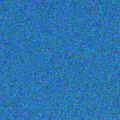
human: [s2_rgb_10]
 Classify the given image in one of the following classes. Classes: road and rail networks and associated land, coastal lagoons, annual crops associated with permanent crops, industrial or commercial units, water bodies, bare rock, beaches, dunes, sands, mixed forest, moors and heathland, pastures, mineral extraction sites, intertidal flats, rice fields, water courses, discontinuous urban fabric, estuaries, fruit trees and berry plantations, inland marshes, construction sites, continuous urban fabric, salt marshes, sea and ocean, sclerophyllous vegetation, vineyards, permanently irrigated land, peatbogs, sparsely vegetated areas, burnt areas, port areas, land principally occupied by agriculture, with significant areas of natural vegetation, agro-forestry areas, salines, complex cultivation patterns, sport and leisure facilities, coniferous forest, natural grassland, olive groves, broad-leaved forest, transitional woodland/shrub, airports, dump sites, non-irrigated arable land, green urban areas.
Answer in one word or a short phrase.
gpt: sea and ocean